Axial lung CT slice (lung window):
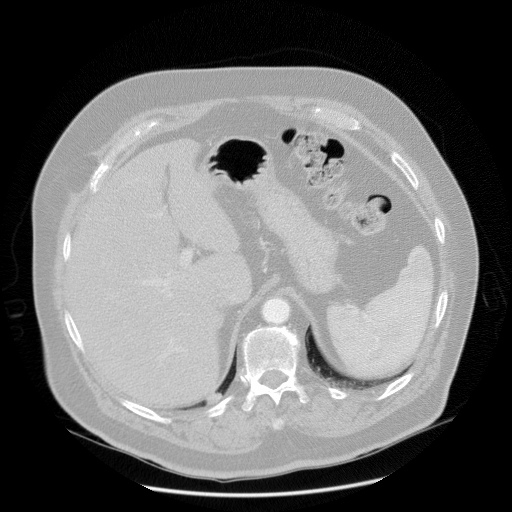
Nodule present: no